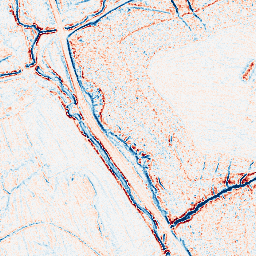
Category: edge_preserving
Decomposition family: anisotropic_diffusion
Decomposition parameters: iterations: 5
kappa: 30
gamma: 0.15
Upsampling method: sinc_hamming
Upsampling parameters: scale: 8
kernel_size: 16
Upsampling scale: 8